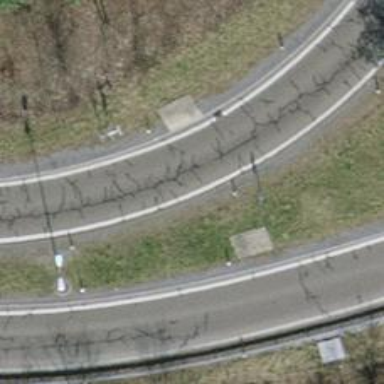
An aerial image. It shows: Asphalt trunk link road.